Question: I have created a program that - among other things - changes the console window size and removes the window borders from it (mostly by setting the window style to WS_POPUP).
Now on computer, the application is executed with no problems whatsoever, but when I run the code in another computer (or in VirtualBox), I get some funky glitches.
Here's an image that shows these glitches I speak of:

These glitches appearead if the user moved/opened a window on top of the console window and then brought the console window to the top again.
So naturally, I thought that the easiest way to get rid of this problem would be to make the console window , but that didn't help, because now the glitches just take their from whatever was there before the new window was moved/opened on top the console window.
It seems that the glitched areas are somehow cached/stored somewhere, and do not notice that the window has been resized.
'''
GetClientRect(hWnd, &rClnt);
rClnt.top += 1;
rClnt.bottom -= 2;
rClnt.right -= 1;
SetWindowRgn(hWnd, CreateRectRgnIndirect(&rClnt), 1);
SetWindowLongPtr(hWnd, GWL_STYLE, WS_POPUP);
exStyle = GetWindowLongPtr(hWnd, GWL_EXSTYLE);
exStyle &= ~WS_EX_CLIENTEDGE;
SetWindowLongPtr(hWnd, GWL_EXSTYLE, exStyle);
BringWindowToTop(hWnd);
SetWindowPos(hWnd, HWND_TOPMOST, ((rScr.right / 2) - rWnd.right / 2) - 1, (rScr.bottom / 2) - rWnd.bottom / 2, 0, 0, SWP_FRAMECHANGED | SWP_DRAWFRAME | SWP_NOSIZE);// After this I just use ShowWindow().
'''
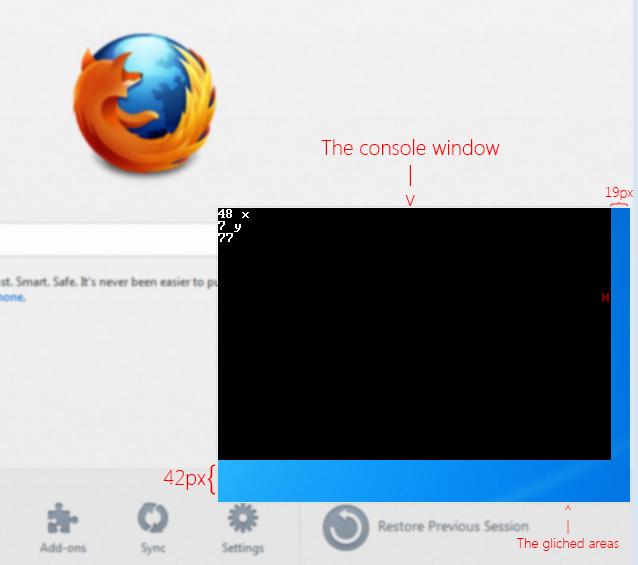
Answer: I managed to fix the glitches.
All I did was I moved the 'SetWindowRgn()' function just above the 'ShowWindow()' (which would be at the very end of the code snippet).
This removed the glitched areas, and now my window displays correctly.
There was a bug where the window was not centered afterwards, but I fixed it by changing
'''
if(!SetWindowPos(hWnd, HWND_TOPMOST, ((rScr.right / 2) - rWnd.right / 2) - 1, (rScr.bottom / 2) - rWnd.bottom / 2, 0, 0, SWP_FRAMECHANGED | SWP_DRAWFRAME | SWP_NOSIZE))
'''
to
'''
if(!SetWindowPos(hWnd, HWND_TOPMOST, ((rScr.right / 2) - rClnt.right / 2) - 1, (rScr.bottom / 2) - rClnt.bottom / 2, 0, 0, SWP_FRAMECHANGED | SWP_DRAWFRAME | SWP_NOSIZE))
'''